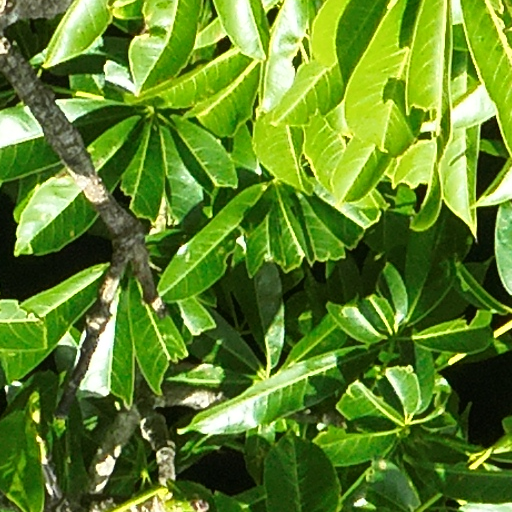
Species: Ceiba pentandra
GBIF accepted scientific name: Ceiba pentandra
Crown area (m\u00b2): 827.58